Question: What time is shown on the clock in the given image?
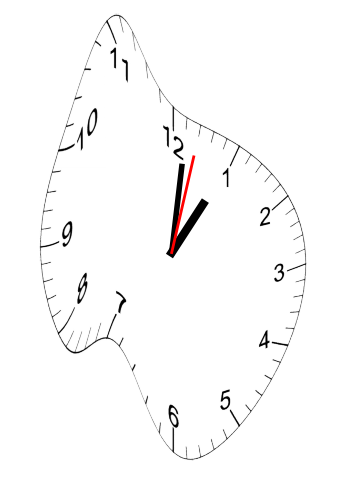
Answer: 01:01:02